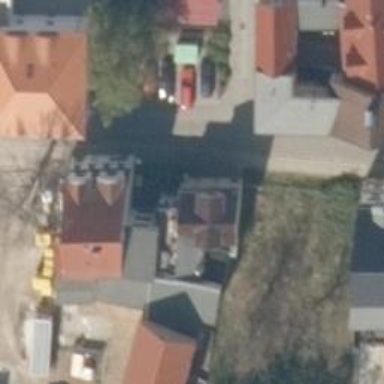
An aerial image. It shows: Residential road with sidewalk on the left side.